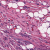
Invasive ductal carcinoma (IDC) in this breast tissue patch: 0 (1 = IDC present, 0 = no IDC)